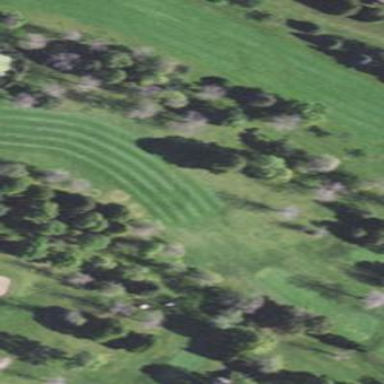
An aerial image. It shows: Scenic golf fairway.